Question: I am working on a scientific calculator in C#. I have the parsing engine and such, now I would like to add a graph so the user can plot a line. Is there any kind of control that will let me input a function and it will graph a line in the chart? I'm not talking about plotting individual points by the way.
Take this linear equation in slope-intercept form for instance:
'''
f(x) = 2x + 7
'''
The main goal is to allow the user to write '2x + 7' in a textbox, and then it will graph the line. It would be preferable if custom functions could be used other than just linear functions, such as:
'''
((x - 8) * 4^2)/(7.136 + x)
'''
But it's not a requirement. Is there a third-party control for this? If not, how could I create such a control?
I have downloaded a program that graphs functions like this:

How can I achieve this functionality in my Visual C# 2010 WinForms application?
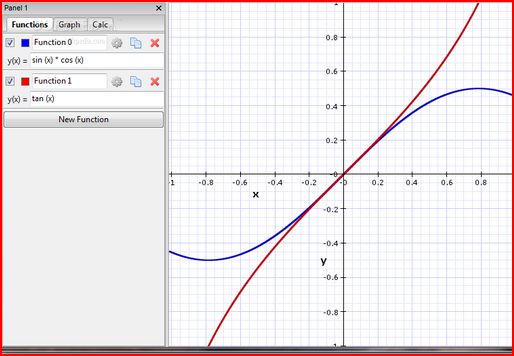
Answer: I searched for 'mathematical function plot library for windows' and found this:
- <URL>
and you can try to use the source code of:
- <URL>
You'll have to check the licenses.
I didn't try any of these, by the way.